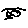
Label: fish